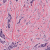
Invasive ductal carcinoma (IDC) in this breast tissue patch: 1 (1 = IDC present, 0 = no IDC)